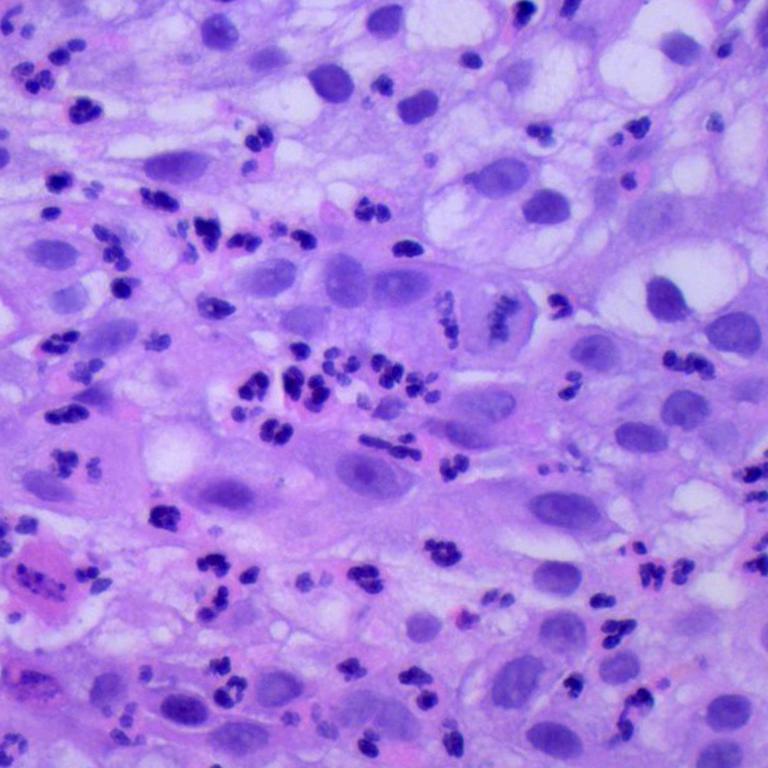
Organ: lung
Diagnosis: squamous carcinomas